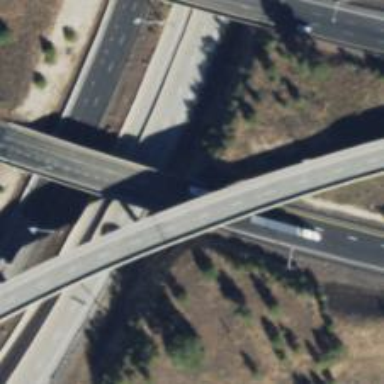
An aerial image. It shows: Asphalt bridge over motorway.